Question: It looks like anything that occurs in onResume() wont have to be placed in onCreate since onResume() is always run after onCreate()? I'm asking this because i have an algorithm that must be executed every time a user comes back to the main activity. If it is already in onResume() then do i have to have it in onCreate()?

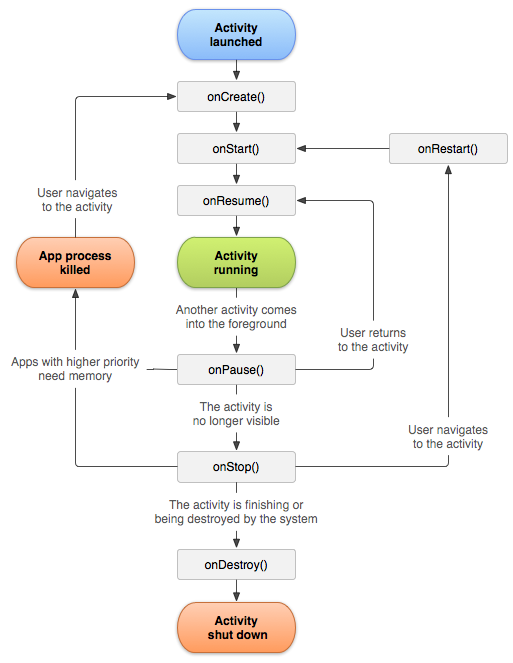
Answer: No, you don't need it. onResume is always called after onCreate so if onCreate runs so will onResume.